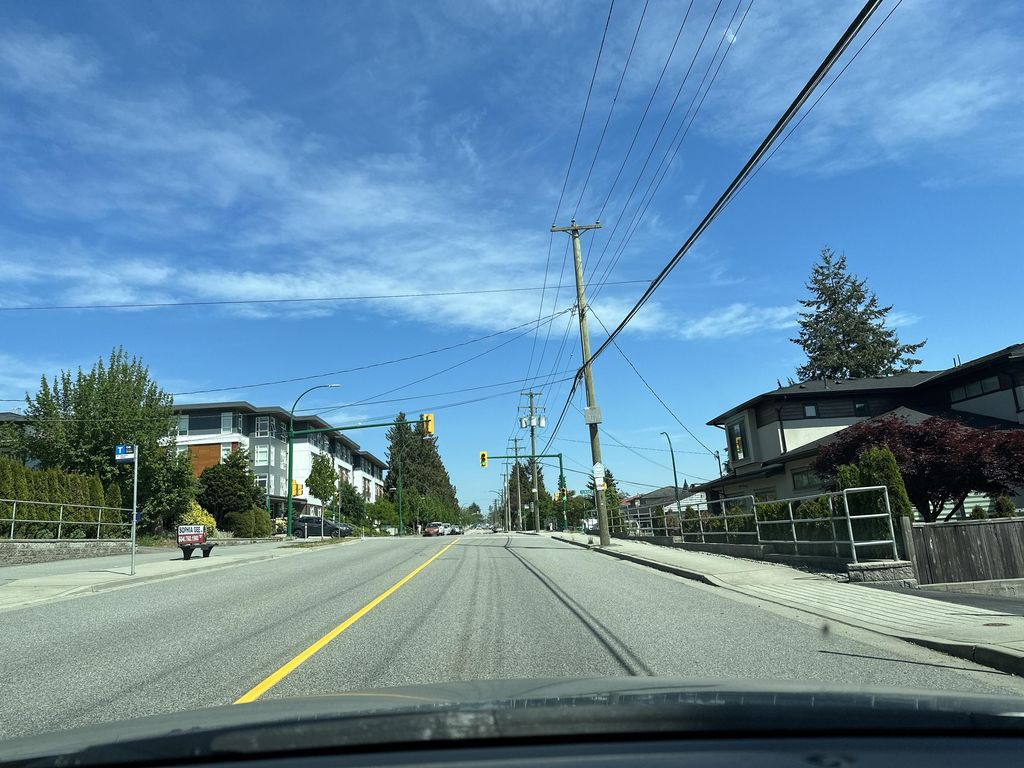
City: vancouver